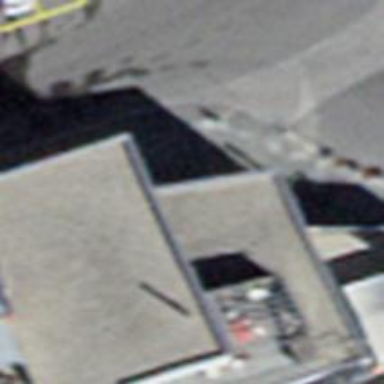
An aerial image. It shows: Restaurant.